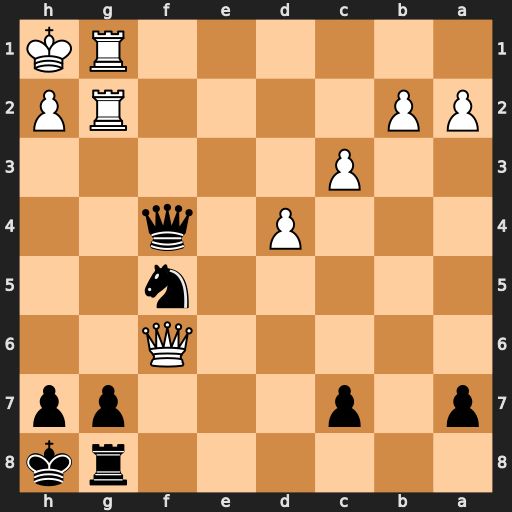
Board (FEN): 6rk/p1p3pp/5Q2/5n2/3P1q2/2P5/PP4RP/6RK
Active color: b
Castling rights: -
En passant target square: -
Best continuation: Ng3+ hxg3 Qxf6